Question: I have a .NET 4.5.2 application that's deployed via ClickOnce. It uses the <URL> library, which requires the Visual C++ Redistributable for Visual Studio 2012. I've tried it with the 2013 package, but it still needs the 2012 version to work. Unfortunately, the only version listed under the possible Prerequisites in Visual Studio 2013 is the 2013 version. Other version are nowhere to be found:

How do I include the Visual C++ Runtime Libraries with my ClickOnce app in Visual Studio ?
There appears to be a <URL> for another version of Visual Studio which got very little attention.
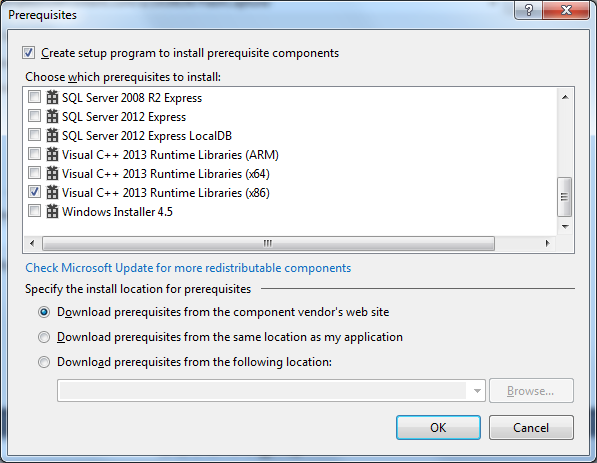
Answer: You can accomplish this by hacking your project file and copying some files. The example below is for using the Visual C++ 2012 Runtime libraries in Visual Studio 2013. You will have to change some version numbers if you are using a different version of Visual Studio or want a different version of the Visual C++ Runtime libraries.
First add the following to your project file:
'''
<ItemGroup>
<BootstrapperPackage Include="Microsoft.Visual.C++.11.0.x64">
<Visible>False</Visible>
<ProductName>Visual C++ 2012 Runtime Libraries %28x64%29</ProductName>
<Install>true</Install>
</BootstrapperPackage>
</ItemGroup>
'''
The example above is for the 64-bit version of the Visual C++ 2012 Runtime Libraries. If you want to use the 32-bit version you should replace x64 with x86. And if you want to use a different version of the C++ library you will have to change the 11.0 version number. If you open your project at this point and go to the prerequisites you will notice a warning that Visual Studio 2013 cannot find the Visual C++ Runtime Libraries. To fix this you will need to copy some files.
1. Go to the following folder: C:\Program Files (x86)\Microsoft SDKs\Windows8.0A\Bootstrapper\Packages. If you want a different version of the C++ Runtime Libraries you should change the v8.0a version number.
2. Copy the folder vcredist_x86 to the folder that Visual Studio 2013 uses: C:\Program Files (x86)\Microsoft SDKs\Windows8.1A\Bootstrapper\Packages. Make sure you use a different name to avoid overwriting the 2013 libraries. I used vcredist_x64.2012.
At this point you can open your solution and publish your solution. When users install your application they will be asked to also install the C++ Runtime libraries. If your users already installed the application they will need to reinstall otherwise they won't get the question to install the C++ Runtime libraries.
It might be possible that you don't have the folder on your system. I think you only get this folder when you install Visual Studio 2012 besides Visual Studio 2013. Feel free to edit this question if you know where you can just download the files without having to install Visual Studio 2012.